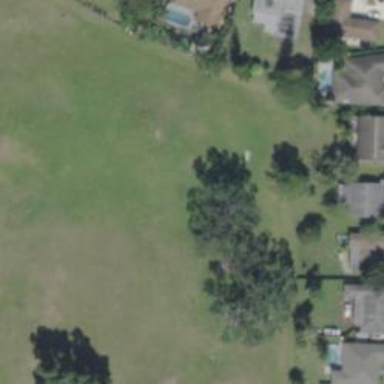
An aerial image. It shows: Disc golf basket.